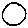
Label: circle